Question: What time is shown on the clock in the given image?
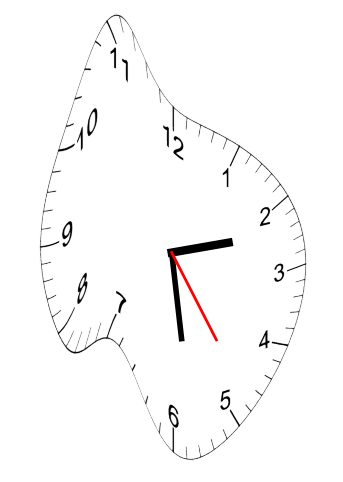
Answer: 02:28:24